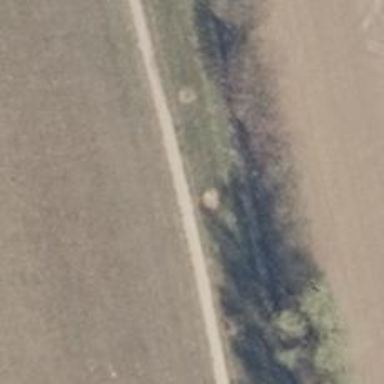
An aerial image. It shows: Path on the ground.